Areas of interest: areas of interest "Comprehensive Gymnasium"
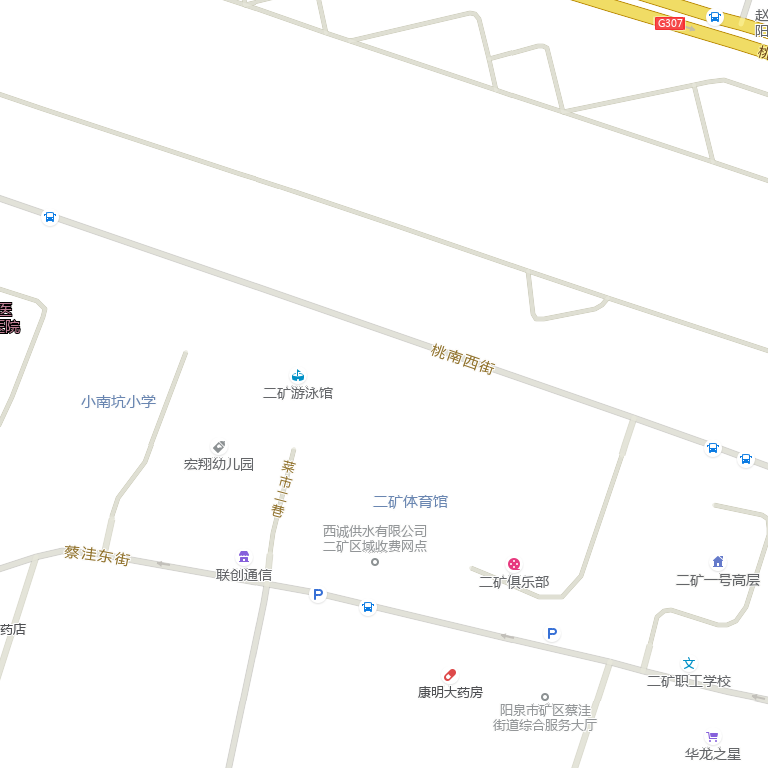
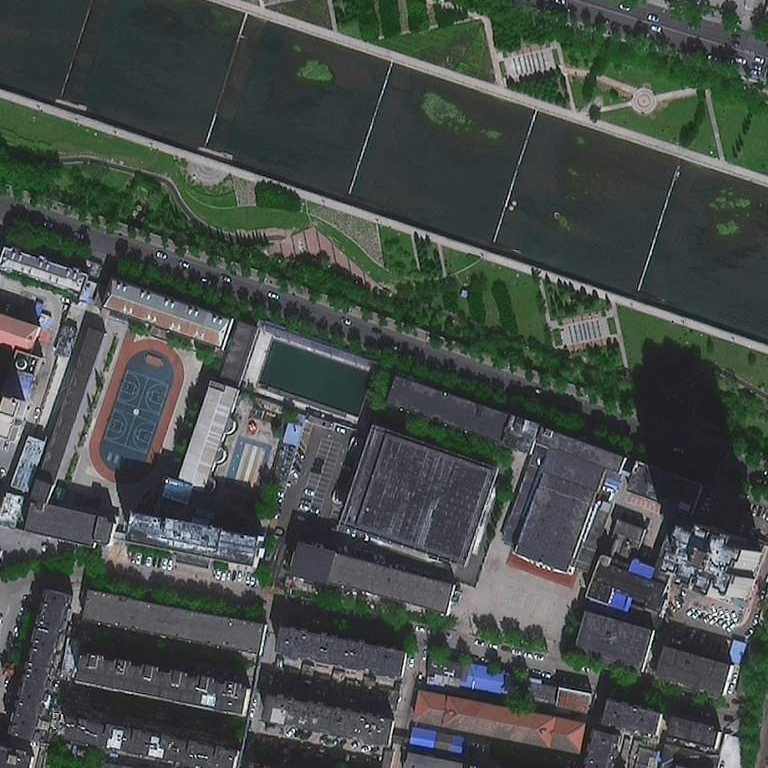